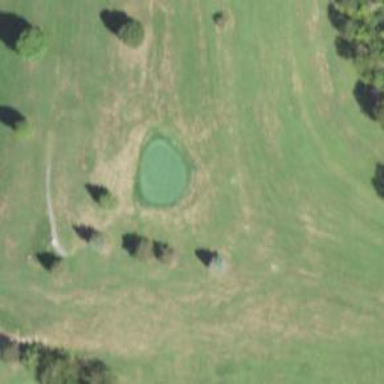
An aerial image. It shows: Golf hole.